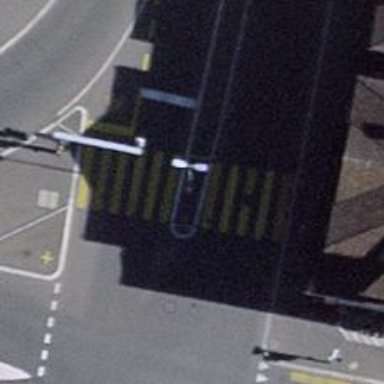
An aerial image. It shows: Crossing with marked traffic signal and island.